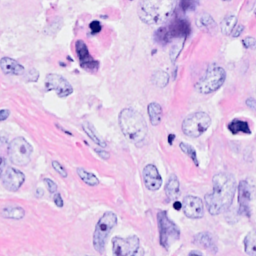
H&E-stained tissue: Breast